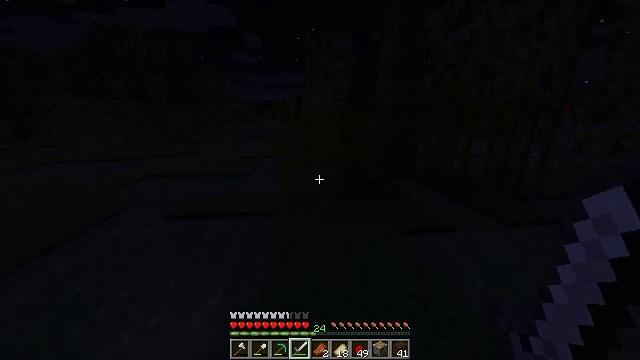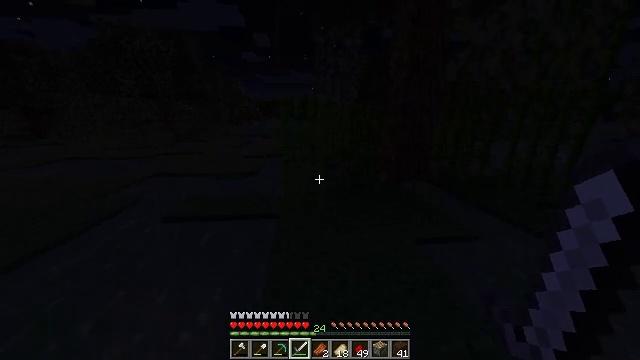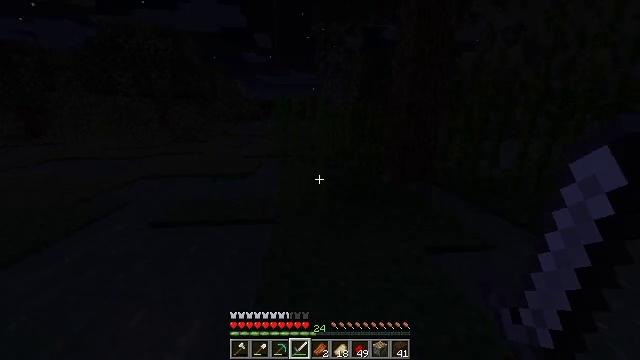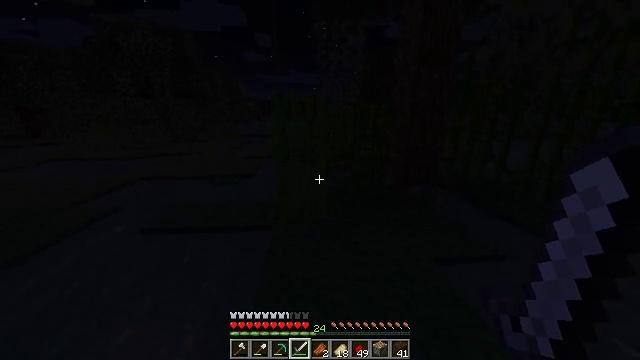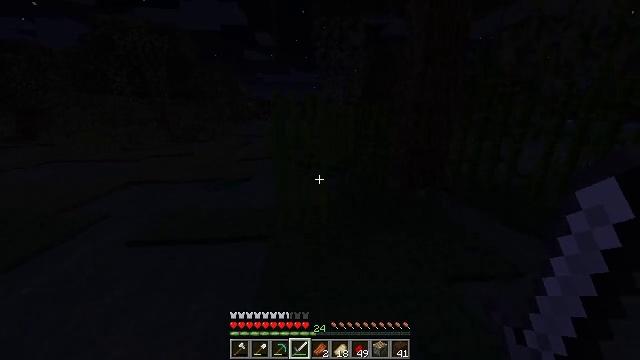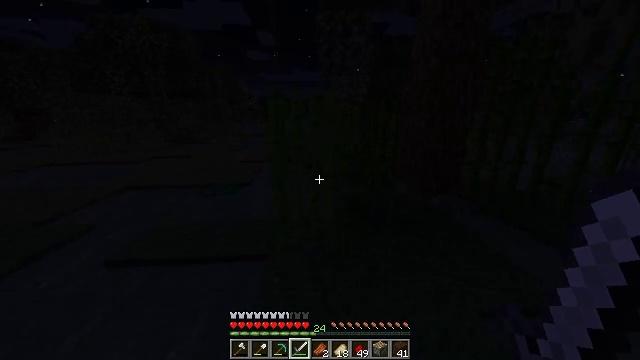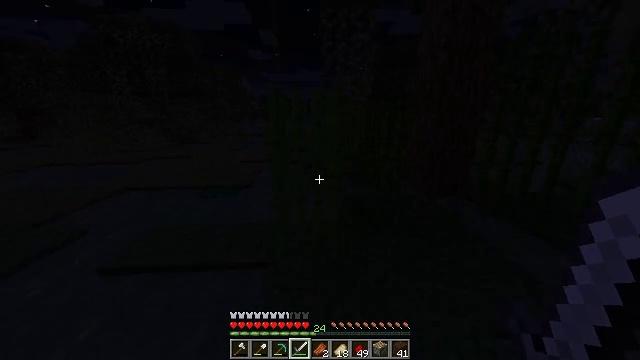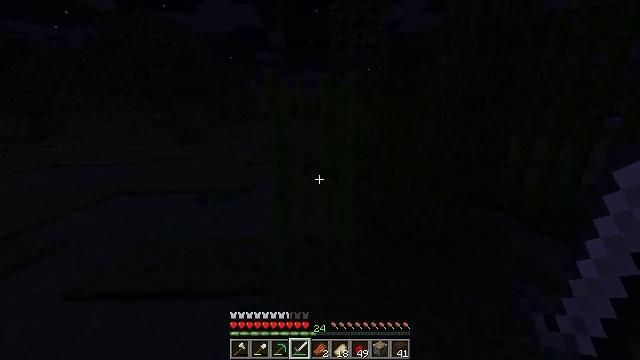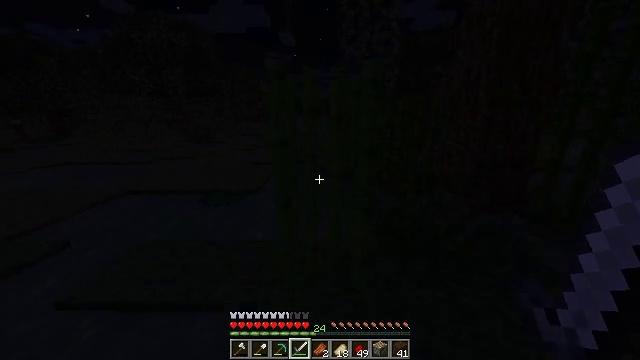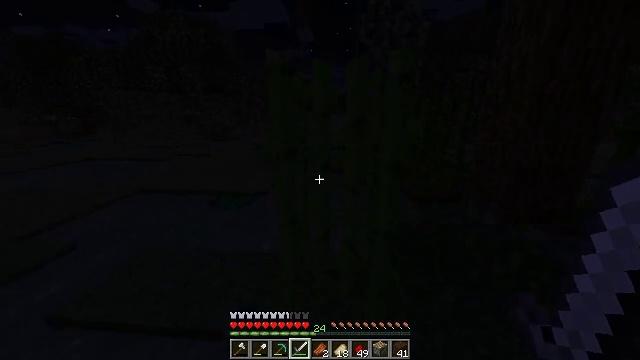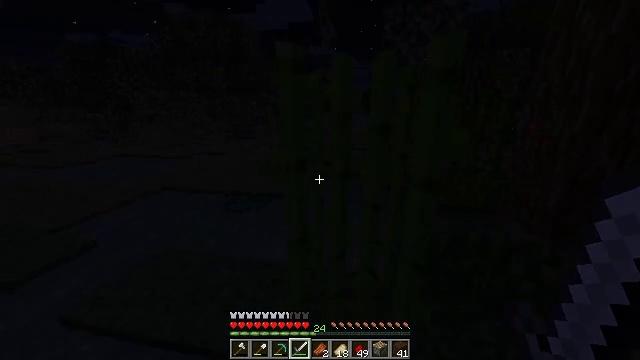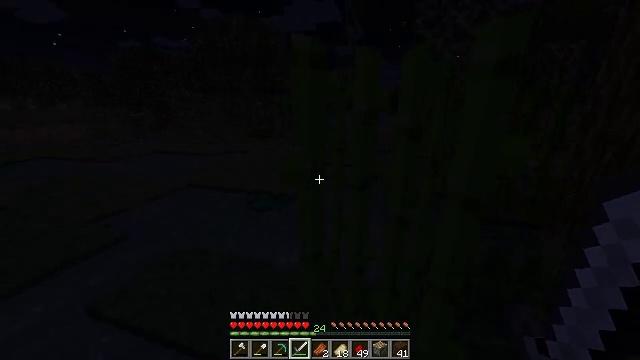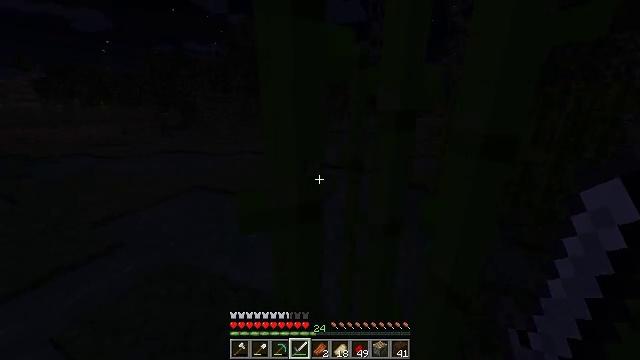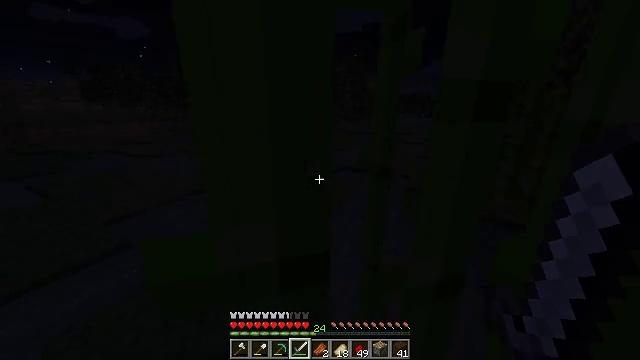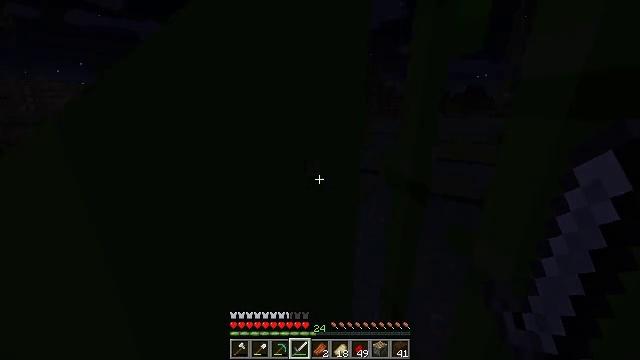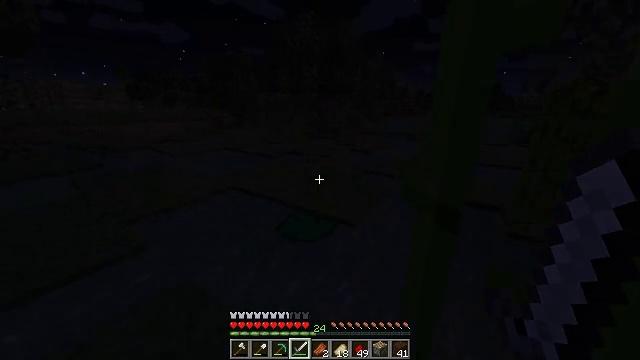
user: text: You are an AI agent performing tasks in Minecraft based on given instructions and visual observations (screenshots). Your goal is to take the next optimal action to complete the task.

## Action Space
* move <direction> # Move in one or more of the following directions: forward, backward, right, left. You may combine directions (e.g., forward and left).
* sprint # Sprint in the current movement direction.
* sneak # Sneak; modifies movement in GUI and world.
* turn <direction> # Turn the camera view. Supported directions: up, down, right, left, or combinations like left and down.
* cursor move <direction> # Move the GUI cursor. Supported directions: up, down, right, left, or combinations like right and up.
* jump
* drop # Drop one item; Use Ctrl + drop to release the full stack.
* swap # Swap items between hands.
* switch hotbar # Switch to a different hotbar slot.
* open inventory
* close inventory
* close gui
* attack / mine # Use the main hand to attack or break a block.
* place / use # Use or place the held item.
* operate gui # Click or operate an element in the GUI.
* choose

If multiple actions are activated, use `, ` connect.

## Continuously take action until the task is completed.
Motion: motion action
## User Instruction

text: Combat the slime.
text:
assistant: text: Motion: move forward, turn left
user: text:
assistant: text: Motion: move forward
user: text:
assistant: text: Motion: move forward
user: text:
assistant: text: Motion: move forward
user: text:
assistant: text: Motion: move forward
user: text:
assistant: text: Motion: move forward
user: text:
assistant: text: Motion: move forward, turn left
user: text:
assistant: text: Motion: move forward, turn left
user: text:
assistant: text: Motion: move forward, turn left
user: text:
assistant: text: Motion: move forward, turn left
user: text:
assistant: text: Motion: move forward, turn left
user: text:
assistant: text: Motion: move forward, turn left
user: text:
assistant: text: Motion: move forward, turn left
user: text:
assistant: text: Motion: move forward, turn left
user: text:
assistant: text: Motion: move forward, turn left
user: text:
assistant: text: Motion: move forward, turn left
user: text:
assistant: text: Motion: move forward
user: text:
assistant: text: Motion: move forward
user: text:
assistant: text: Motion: move forward
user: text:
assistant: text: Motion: move forward
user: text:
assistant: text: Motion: move forward, turn right
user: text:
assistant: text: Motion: move forward, turn right
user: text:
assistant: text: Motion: move forward
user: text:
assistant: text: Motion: move forward, jump
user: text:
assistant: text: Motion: move forward, jump
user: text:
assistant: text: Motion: move forward, jump
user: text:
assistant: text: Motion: move forward, jump
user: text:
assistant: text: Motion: move forward, turn right
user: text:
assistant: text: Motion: move forward, turn right
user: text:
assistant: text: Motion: move forward, turn right